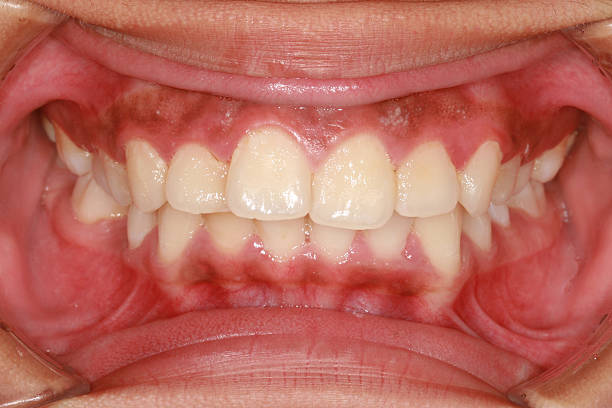
Condition: Gingivitis